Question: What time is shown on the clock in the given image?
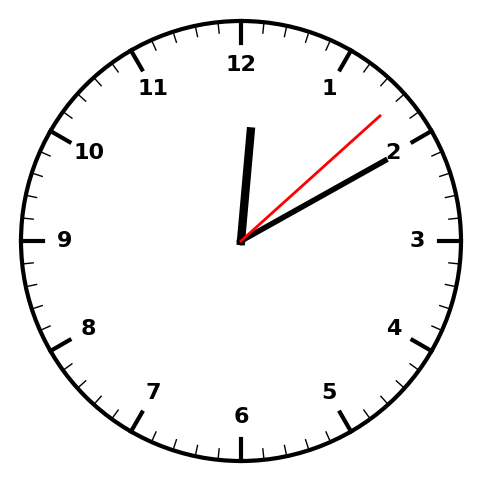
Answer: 12:10:08